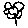
Label: flower